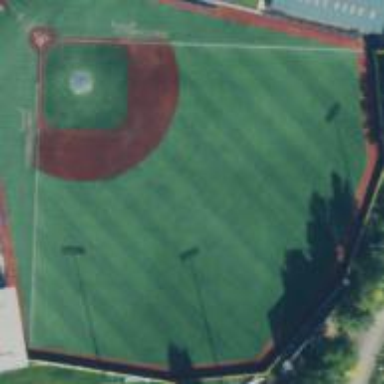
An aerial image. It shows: Baseball pitch for leisure land.